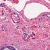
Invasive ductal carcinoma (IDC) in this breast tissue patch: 0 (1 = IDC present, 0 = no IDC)